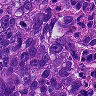
Metastatic tissue present: yes